Field crop: maize
Growth stage: 2
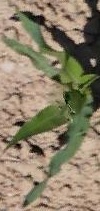
Species: maize